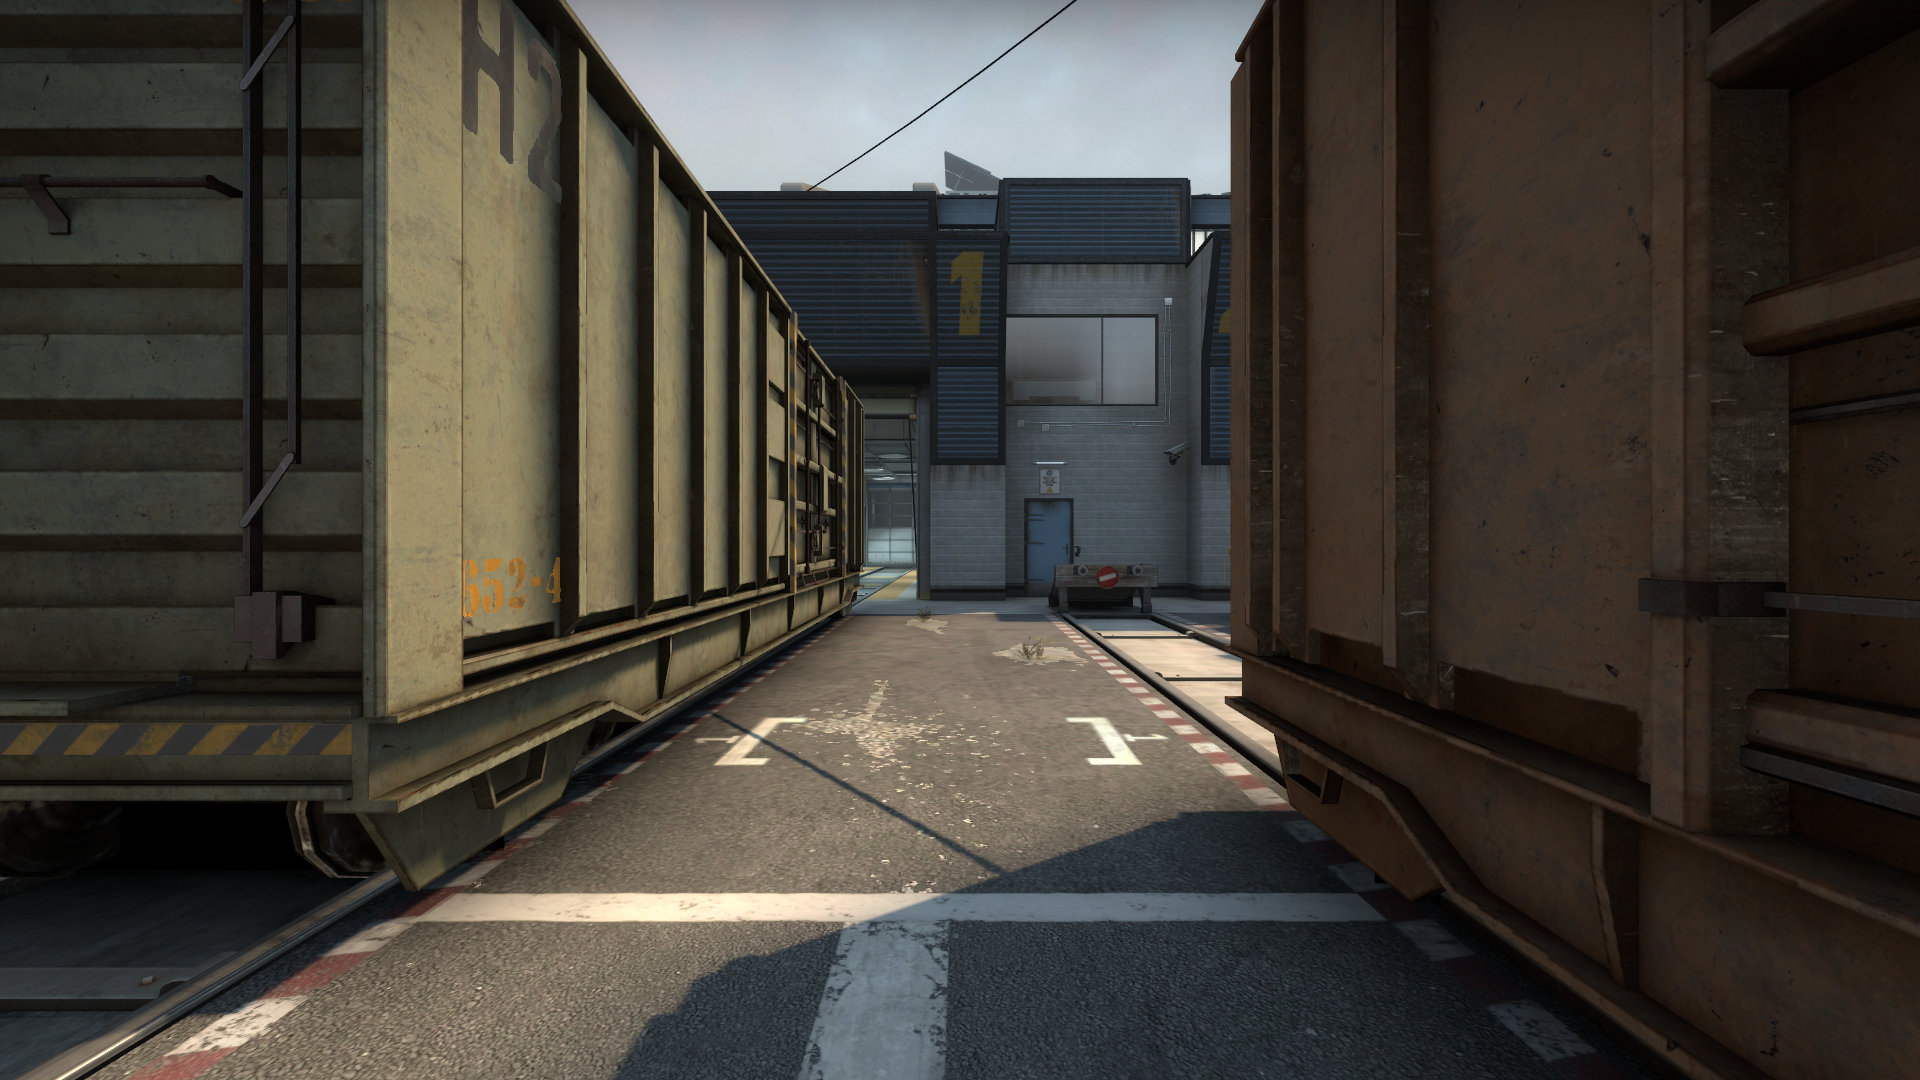
Map: de_train